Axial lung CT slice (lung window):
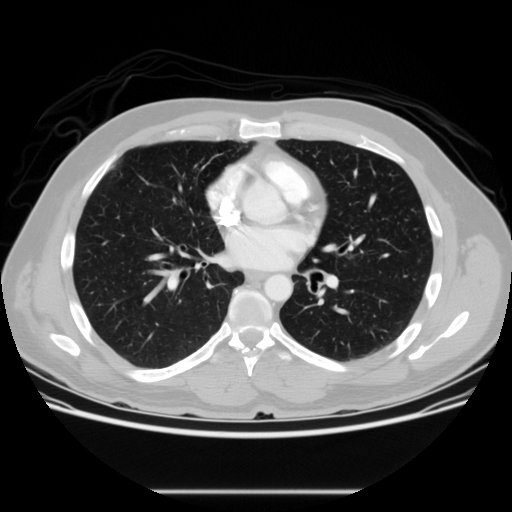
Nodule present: no